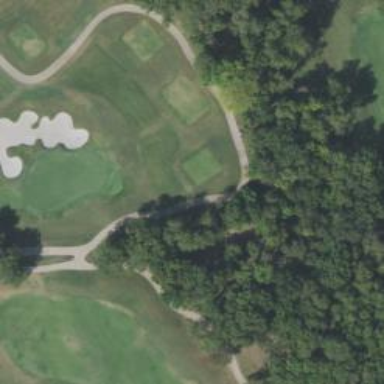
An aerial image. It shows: Rough area on grassy golf course.